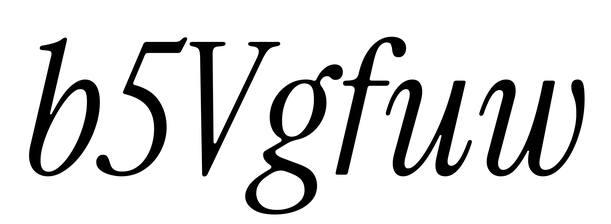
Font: InstrumentSerif-Italic